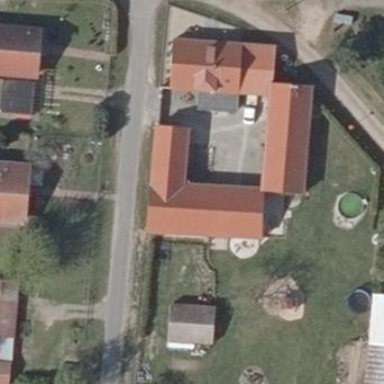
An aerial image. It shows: Gabled roof on farm auxiliary building.